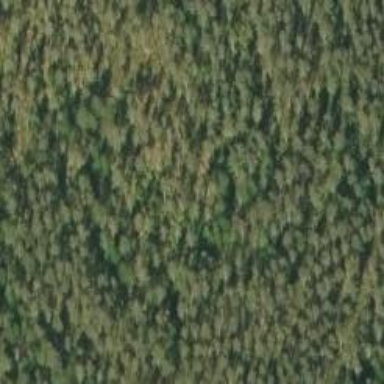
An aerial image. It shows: Needle-leaved woodland.